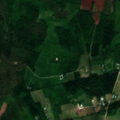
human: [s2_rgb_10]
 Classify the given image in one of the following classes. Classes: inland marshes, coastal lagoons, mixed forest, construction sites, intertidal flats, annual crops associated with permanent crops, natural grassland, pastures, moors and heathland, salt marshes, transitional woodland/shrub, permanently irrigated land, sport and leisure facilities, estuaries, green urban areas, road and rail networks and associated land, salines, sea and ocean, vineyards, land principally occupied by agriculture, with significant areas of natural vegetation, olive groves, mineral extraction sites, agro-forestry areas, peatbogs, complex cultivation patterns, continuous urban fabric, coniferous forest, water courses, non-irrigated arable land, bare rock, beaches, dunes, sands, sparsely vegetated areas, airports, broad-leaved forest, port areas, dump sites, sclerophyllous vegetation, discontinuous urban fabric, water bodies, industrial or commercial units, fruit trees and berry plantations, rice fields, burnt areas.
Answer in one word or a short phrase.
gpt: land principally occupied by agriculture, with significant areas of natural vegetation, coniferous forest, mixed forest, transitional woodland/shrub